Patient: sex M, age 72
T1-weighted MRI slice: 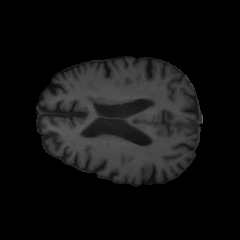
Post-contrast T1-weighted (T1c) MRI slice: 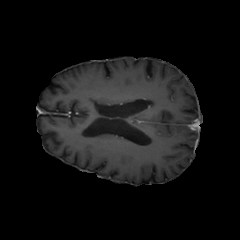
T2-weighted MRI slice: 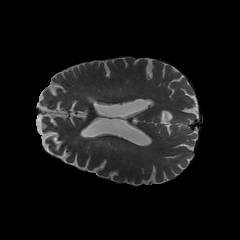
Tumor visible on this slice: no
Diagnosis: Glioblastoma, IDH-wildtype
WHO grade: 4